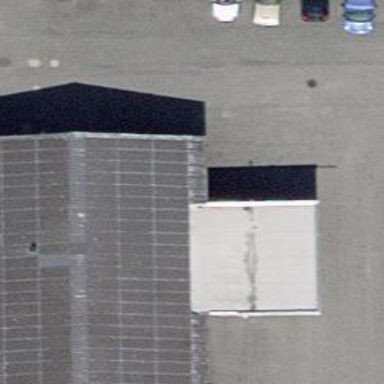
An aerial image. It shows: Fuel station.